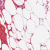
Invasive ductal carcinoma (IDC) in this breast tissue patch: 0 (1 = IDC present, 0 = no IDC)